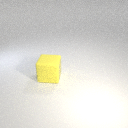
large yellow rubber cube